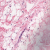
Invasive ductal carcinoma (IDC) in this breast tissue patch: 0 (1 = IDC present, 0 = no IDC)